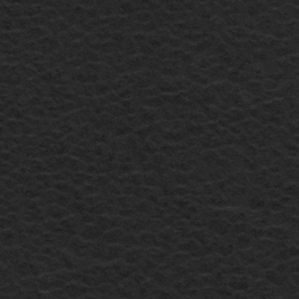
Label: frost